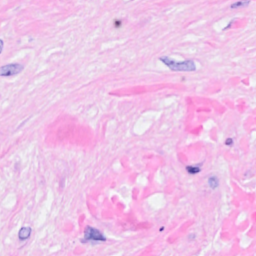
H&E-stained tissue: Breast